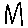
Label: zigzag